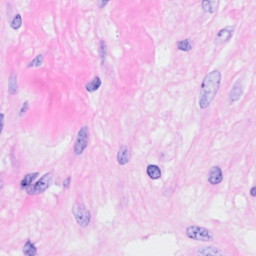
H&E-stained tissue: Breast